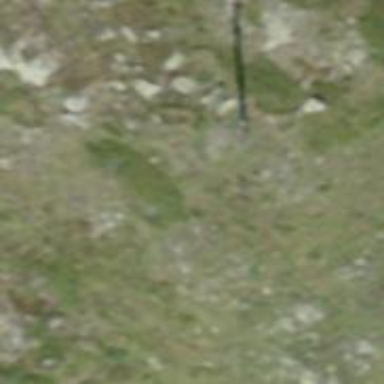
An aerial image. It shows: Power pole.